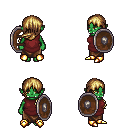
a pixel art fantasy rpg character, female body template, orc, green skin, maroon tunic, robe skirt, blonde left-swept hairstyle, gold boots, shield, four views (front, back, left, right), 2x2 character sprite sheet, small pixel art, hard edges, no anti-aliasing